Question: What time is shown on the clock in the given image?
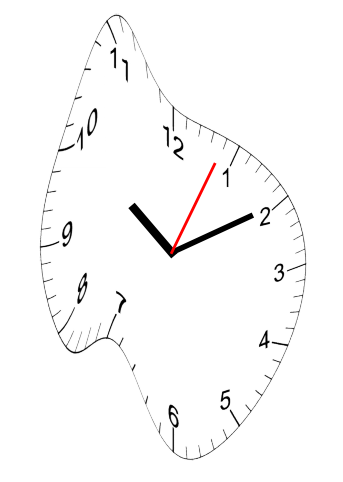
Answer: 10:10:04